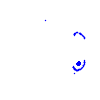
Particle: electron